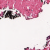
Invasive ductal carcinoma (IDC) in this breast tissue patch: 0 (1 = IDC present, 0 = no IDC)